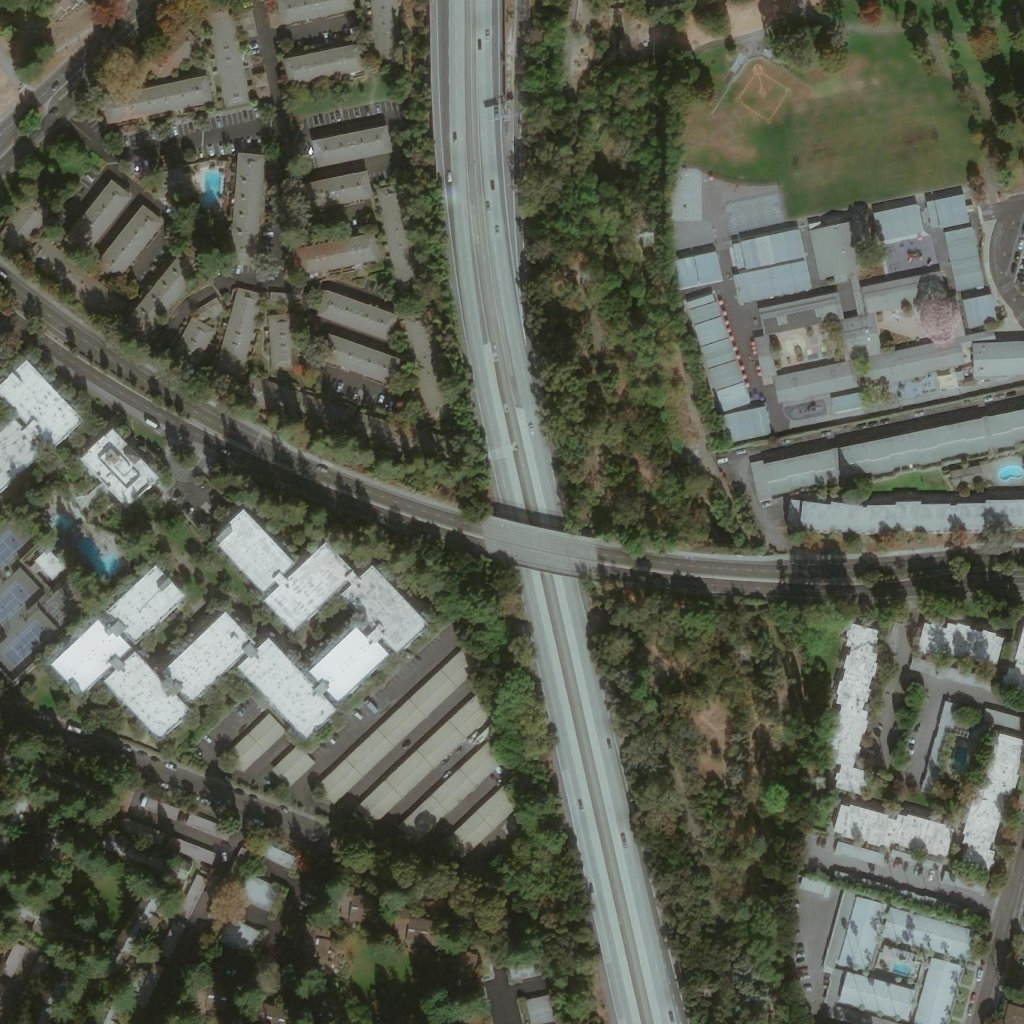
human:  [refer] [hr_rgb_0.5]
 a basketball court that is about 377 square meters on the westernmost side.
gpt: <box>[[3, 56, 9, 61, 0]]</box>